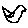
Label: bird